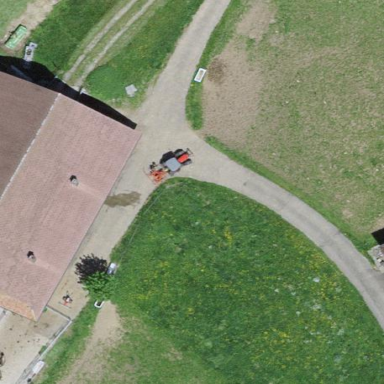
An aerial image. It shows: Farmyard in rural farm setting.